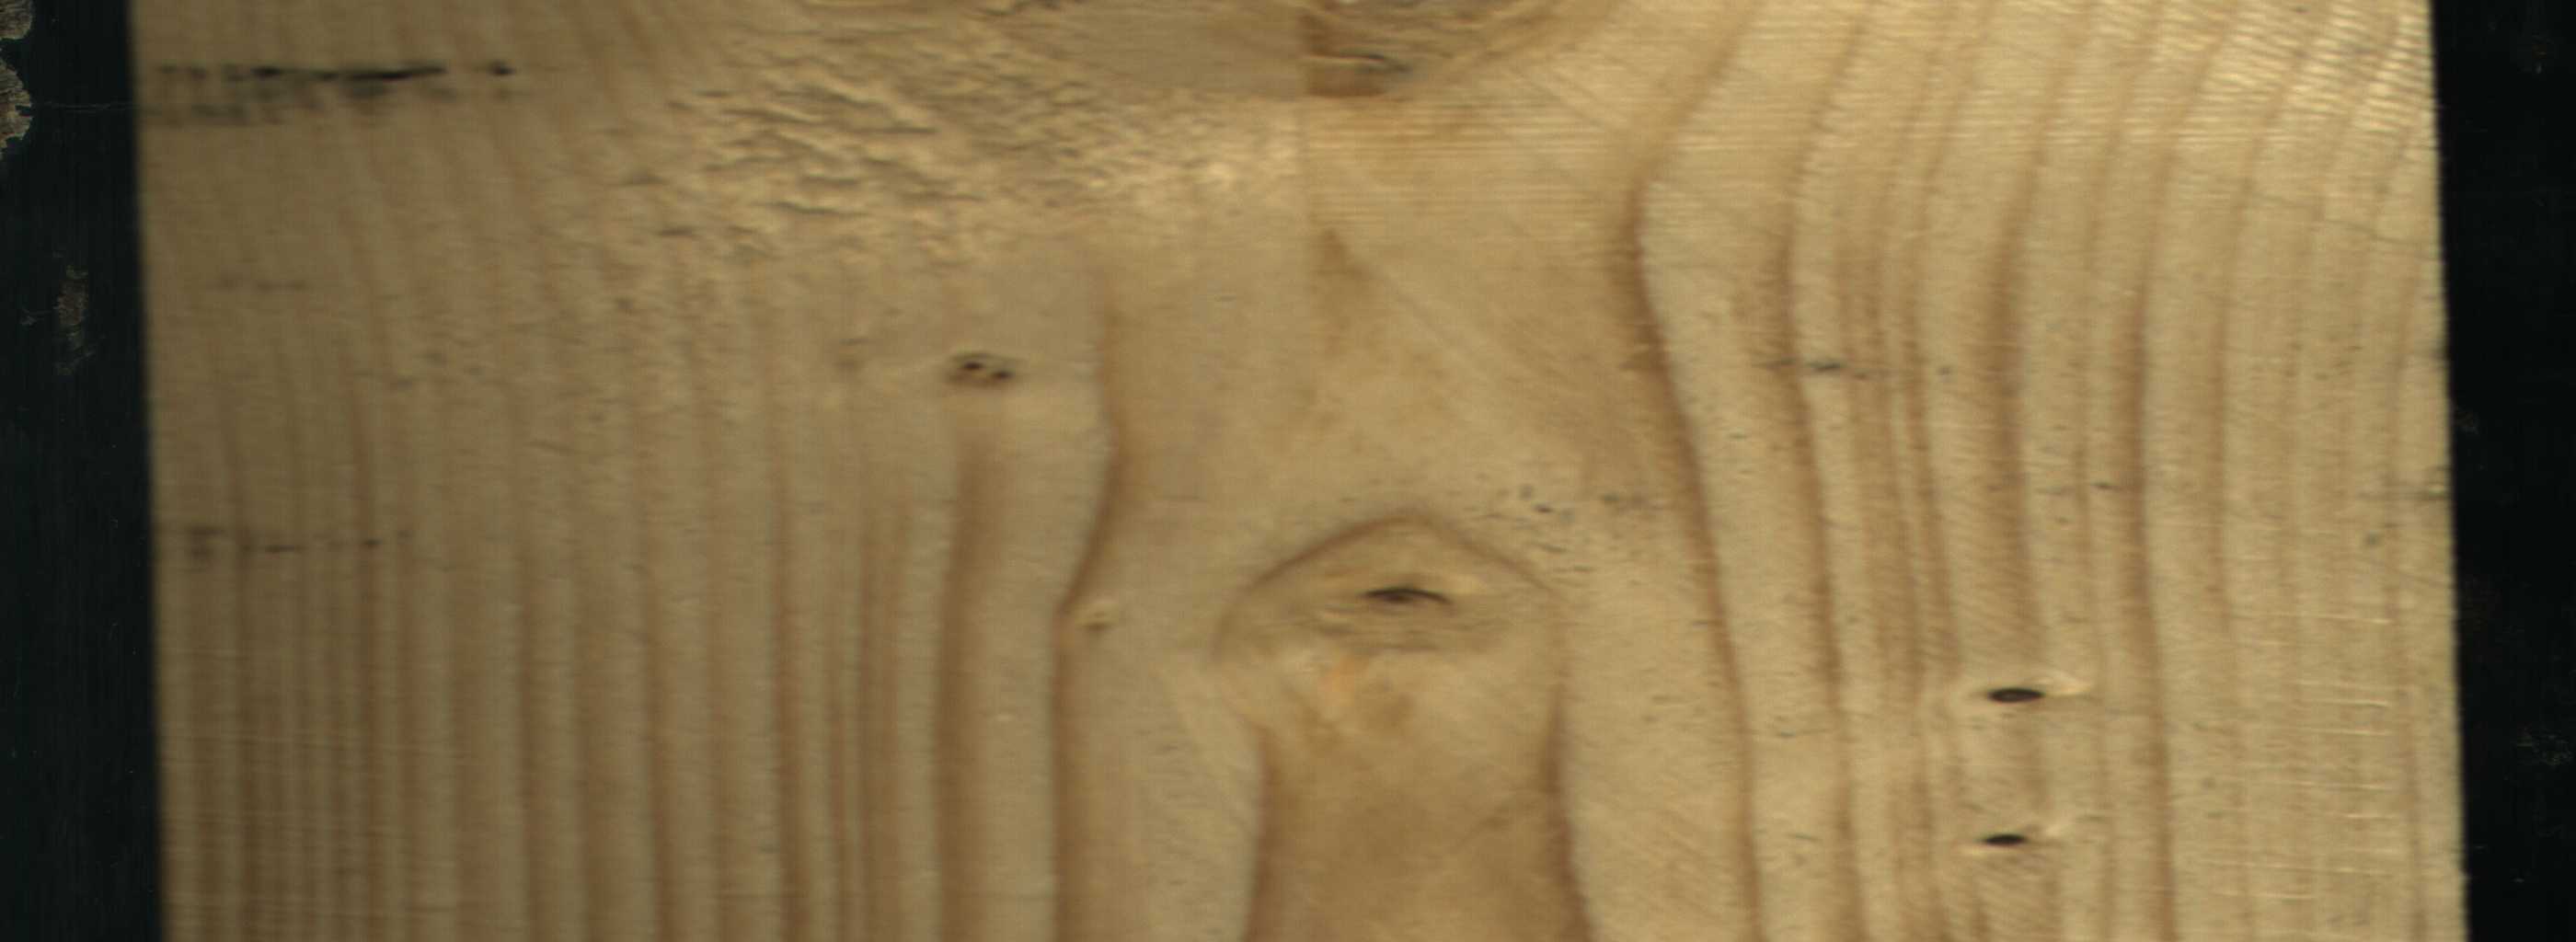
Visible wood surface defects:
Dead_Knot
Dead_Knot
Dead_Knot
Live_Knot